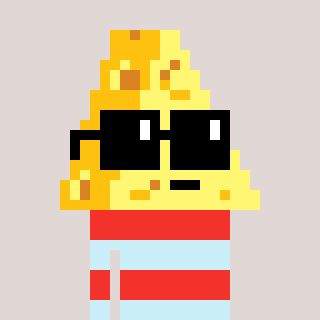
a pixel art character with square black sunglasses, a cheese-shaped head and a cold-colored body on a warm background